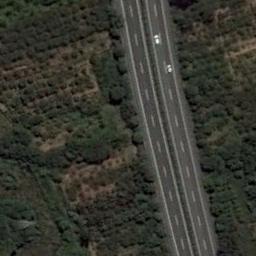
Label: freeway